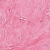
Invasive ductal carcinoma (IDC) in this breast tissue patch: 0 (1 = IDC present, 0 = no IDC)